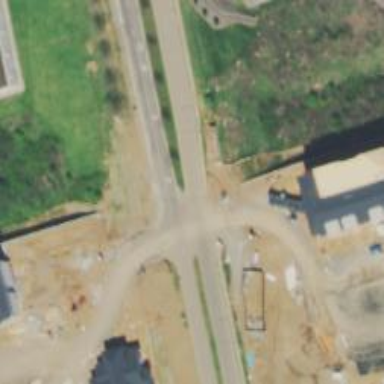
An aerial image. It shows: Tertiary link road.